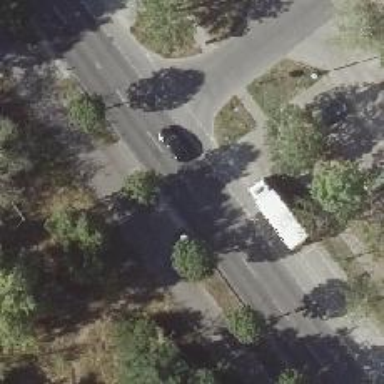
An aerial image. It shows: Crossing on concrete footway. The crossing is uncontrolled.